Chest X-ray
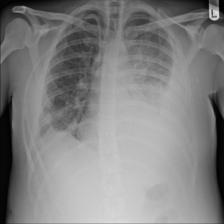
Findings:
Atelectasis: negative
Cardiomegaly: negative
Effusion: positive
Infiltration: negative
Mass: negative
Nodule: negative
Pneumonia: negative
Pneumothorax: negative
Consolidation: negative
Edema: negative
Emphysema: negative
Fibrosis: negative
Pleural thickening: negative
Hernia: negative